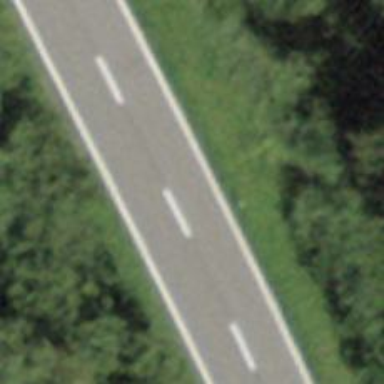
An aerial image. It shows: Asphalt road classified as primary highway.